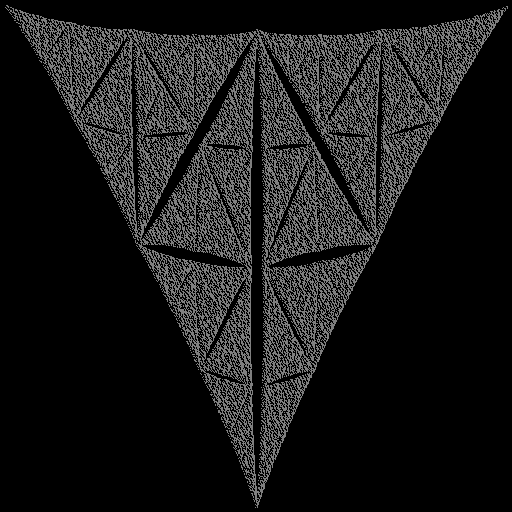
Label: a1